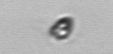
Label: Pyramimonas